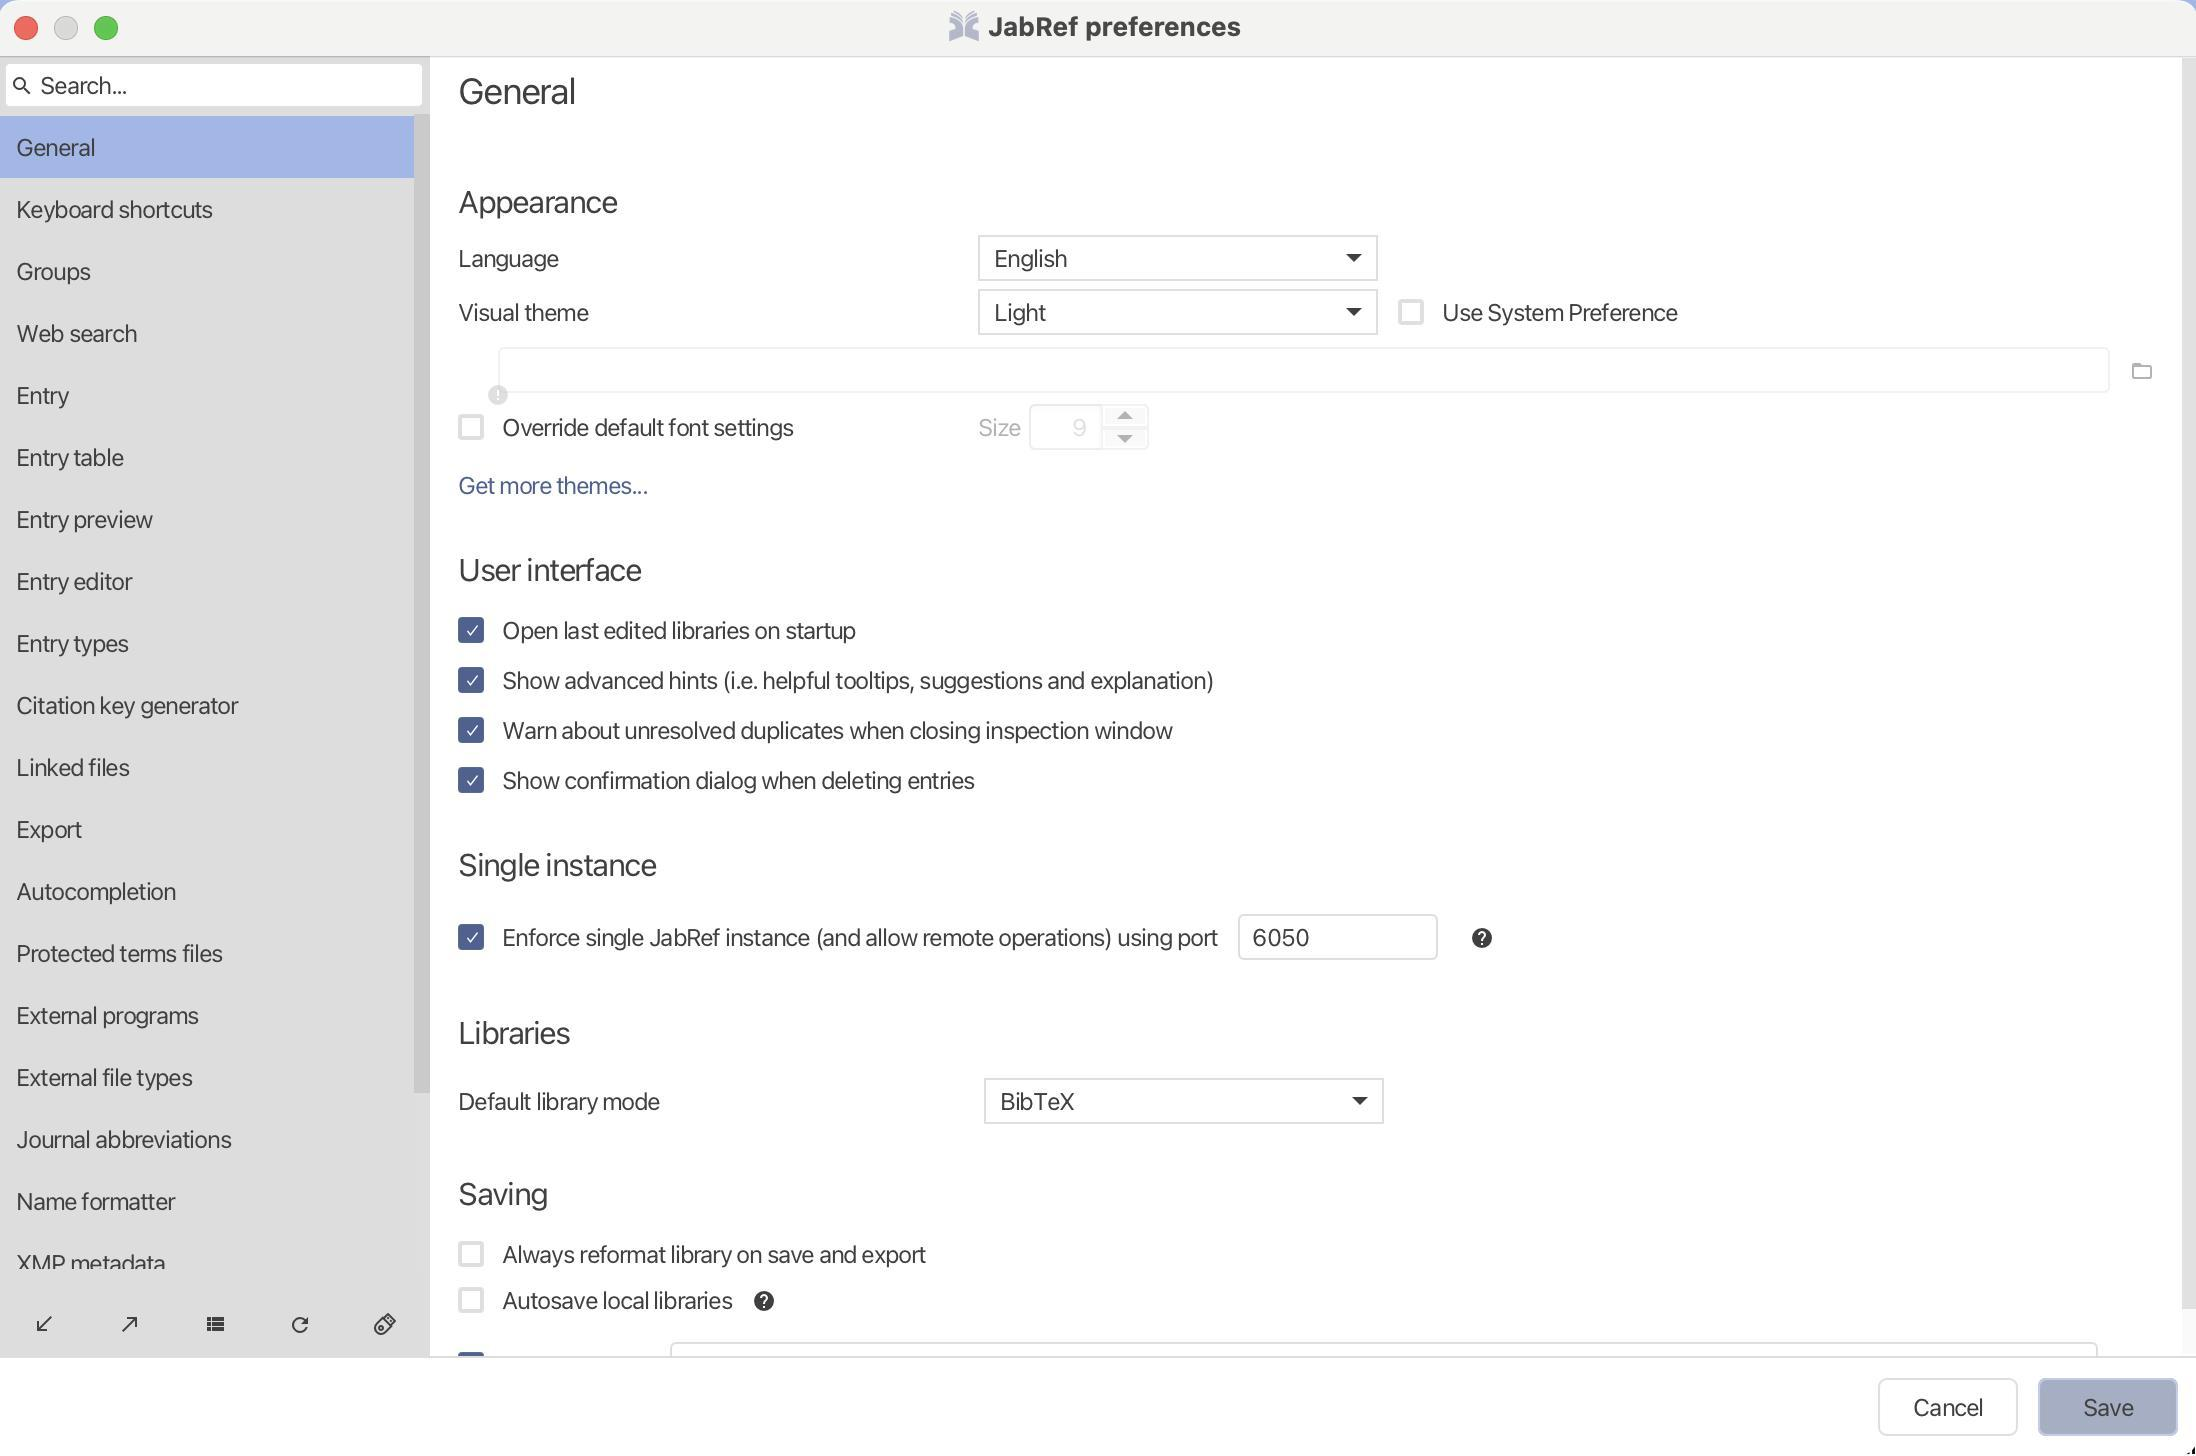
Accessibility tree:
{"name": "JabRef_preferences", "role": "AXWindow", "description": null, "role_description": "звичайне вікно", "value": null, "position": "314.00;193.00", "size": "1100;728", "children": [{"name": null, "role": "No role", "description": null, "role_description": "dialog", "value": null, "position": "0.00;28.00", "size": "1100;700", "children": [{"name": null, "role": "AXButton", "description": "Cancel", "role_description": "кнопка", "value": null, "position": "940.00;689.00", "size": "70;29", "children": []}, {"name": null, "role": "AXButton", "description": "Save", "role_description": "кнопка", "value": null, "position": "1020.00;689.00", "size": "70;29", "children": []}, {"name": null, "role": "AXTextField", "description": null, "role_description": "текстове поле", "value": "Search...", "position": "3.00;31.00", "size": "210;23", "children": [{"name": null, "role": "AXStaticText", "description": null, "role_description": "текст", "value": "Search...", "position": "21.00;35.00", "size": "43;15", "children": []}, {"name": null, "role": "AXStaticText", "description": null, "role_description": "текст", "value": "", "position": "21.00;35.00", "size": "0;15", "children": []}, {"name": null, "role": "AXStaticText", "description": null, "role_description": "текст", "value": null, "position": "6.00;35.50", "size": "12;14", "children": []}]}, {"name": null, "role": "AXTable", "description": null, "role_description": "list", "value": null, "position": "0.00;57.00", "size": "216;580", "children": [{"name": "General", "role": "AXRow", "description": null, "role_description": "рядок таблиці", "value": null, "position": "1.00;58.00", "size": "207;31", "children": [{"name": null, "role": "AXStaticText", "description": null, "role_description": "текст", "value": "General", "position": "9.00;66.00", "size": "39;15", "children": []}]}, {"name": "Keyboard_shortcuts", "role": "AXRow", "description": null, "role_description": "рядок таблиці", "value": null, "position": "1.00;89.00", "size": "207;31", "children": [{"name": null, "role": "AXStaticText", "description": null, "role_description": "текст", "value": "Keyboard shortcuts", "position": "9.00;97.00", "size": "98;15", "children": []}]}, {"name": "Groups", "role": "AXRow", "description": null, "role_description": "рядок таблиці", "value": null, "position": "1.00;120.00", "size": "207;31", "children": [{"name": null, "role": "AXStaticText", "description": null, "role_description": "текст", "value": "Groups", "position": "9.00;128.00", "size": "37;15", "children": []}]}, {"name": "Web_search", "role": "AXRow", "description": null, "role_description": "рядок таблиці", "value": null, "position": "1.00;151.00", "size": "207;31", "children": [{"name": null, "role": "AXStaticText", "description": null, "role_description": "текст", "value": "Web search", "position": "9.00;159.00", "size": "60;15", "children": []}]}, {"name": "Entry", "role": "AXRow", "description": null, "role_description": "рядок таблиці", "value": null, "position": "1.00;182.00", "size": "207;31", "children": [{"name": null, "role": "AXStaticText", "description": null, "role_description": "текст", "value": "Entry", "position": "9.00;190.00", "size": "26;15", "children": []}]}, {"name": "Entry_table", "role": "AXRow", "description": null, "role_description": "рядок таблиці", "value": null, "position": "1.00;213.00", "size": "207;31", "children": [{"name": null, "role": "AXStaticText", "description": null, "role_description": "текст", "value": "Entry table", "position": "9.00;221.00", "size": "53;15", "children": []}]}, {"name": "Entry_preview", "role": "AXRow", "description": null, "role_description": "рядок таблиці", "value": null, "position": "1.00;244.00", "size": "207;31", "children": [{"name": null, "role": "AXStaticText", "description": null, "role_description": "текст", "value": "Entry preview", "position": "9.00;252.00", "size": "68;15", "children": []}]}, {"name": "Entry_editor", "role": "AXRow", "description": null, "role_description": "рядок таблиці", "value": null, "position": "1.00;275.00", "size": "207;31", "children": [{"name": null, "role": "AXStaticText", "description": null, "role_description": "текст", "value": "Entry editor", "position": "9.00;283.00", "size": "58;15", "children": []}]}, {"name": "Entry_types", "role": "AXRow", "description": null, "role_description": "рядок таблиці", "value": null, "position": "1.00;306.00", "size": "207;31", "children": [{"name": null, "role": "AXStaticText", "description": null, "role_description": "текст", "value": "Entry types", "position": "9.00;314.00", "size": "56;15", "children": []}]}, {"name": "Citation_key_generator", "role": "AXRow", "description": null, "role_description": "рядок таблиці", "value": null, "position": "1.00;337.00", "size": "207;31", "children": [{"name": null, "role": "AXStaticText", "description": null, "role_description": "текст", "value": "Citation key generator", "position": "9.00;345.00", "size": "110;15", "children": []}]}, {"name": "Linked_files", "role": "AXRow", "description": null, "role_description": "рядок таблиці", "value": null, "position": "1.00;368.00", "size": "207;31", "children": [{"name": null, "role": "AXStaticText", "description": null, "role_description": "текст", "value": "Linked files", "position": "9.00;376.00", "size": "56;15", "children": []}]}, {"name": "Export", "role": "AXRow", "description": null, "role_description": "рядок таблиці", "value": null, "position": "1.00;399.00", "size": "207;31", "children": [{"name": null, "role": "AXStaticText", "description": null, "role_description": "текст", "value": "Export", "position": "9.00;407.00", "size": "33;15", "children": []}]}, {"name": "Autocompletion", "role": "AXRow", "description": null, "role_description": "рядок таблиці", "value": null, "position": "1.00;430.00", "size": "207;31", "children": [{"name": null, "role": "AXStaticText", "description": null, "role_description": "текст", "value": "Autocompletion", "position": "9.00;438.00", "size": "80;15", "children": []}]}, {"name": "Protected_terms_files", "role": "AXRow", "description": null, "role_description": "рядок таблиці", "value": null, "position": "1.00;461.00", "size": "207;31", "children": [{"name": null, "role": "AXStaticText", "description": null, "role_description": "текст", "value": "Protected terms files", "position": "9.00;469.00", "size": "103;15", "children": []}]}, {"name": "External_programs", "role": "AXRow", "description": null, "role_description": "рядок таблиці", "value": null, "position": "1.00;492.00", "size": "207;31", "children": [{"name": null, "role": "AXStaticText", "description": null, "role_description": "текст", "value": "External programs", "position": "9.00;500.00", "size": "91;15", "children": []}]}, {"name": "External_file_types", "role": "AXRow", "description": null, "role_description": "рядок таблиці", "value": null, "position": "1.00;523.00", "size": "207;31", "children": [{"name": null, "role": "AXStaticText", "description": null, "role_description": "текст", "value": "External file types", "position": "9.00;531.00", "size": "88;15", "children": []}]}, {"name": "Journal_abbreviations", "role": "AXRow", "description": null, "role_description": "рядок таблиці", "value": null, "position": "1.00;554.00", "size": "207;31", "children": [{"name": null, "role": "AXStaticText", "description": null, "role_description": "текст", "value": "Journal abbreviations", "position": "9.00;562.00", "size": "107;15", "children": []}]}, {"name": "Name_formatter", "role": "AXRow", "description": null, "role_description": "рядок таблиці", "value": null, "position": "1.00;585.00", "size": "207;31", "children": [{"name": null, "role": "AXStaticText", "description": null, "role_description": "текст", "value": "Name formatter", "position": "9.00;593.00", "size": "79;15", "children": []}]}, {"name": "XMP_metadata", "role": "AXRow", "description": null, "role_description": "рядок таблиці", "value": null, "position": "1.00;616.00", "size": "207;31", "children": [{"name": null, "role": "AXStaticText", "description": null, "role_description": "текст", "value": "XMP metadata", "position": "9.00;624.00", "size": "75;15", "children": []}]}, {"name": null, "role": "AXScrollBar", "description": null, "role_description": "смуга прокручування", "value": 0.0, "position": "208.00;57.00", "size": "8;580", "children": [{"name": null, "role": "AXButton", "description": null, "role_description": "кнопка", "value": null, "position": "208.00;635.50", "size": "8;1", "children": []}, {"name": null, "role": "AXButton", "description": null, "role_description": "кнопка", "value": null, "position": "208.00;57.00", "size": "8;1", "children": []}, {"name": null, "role": "AXValueIndicator", "description": null, "role_description": "індикатор значення", "value": 0.0, "position": "208.00;57.00", "size": "8;490", "children": []}]}]}, {"name": null, "role": "AXButton", "description": null, "role_description": "кнопка", "value": null, "position": "3.00;648.50", "size": "40;26", "children": []}, {"name": null, "role": "AXButton", "description": null, "role_description": "кнопка", "value": null, "position": "46.00;648.50", "size": "40;26", "children": []}, {"name": null, "role": "AXButton", "description": null, "role_description": "кнопка", "value": null, "position": "88.50;648.50", "size": "40;26", "children": []}, {"name": null, "role": "AXButton", "description": null, "role_description": "кнопка", "value": null, "position": "131.00;648.50", "size": "40;26", "children": []}, {"name": null, "role": "AXCheckBox", "description": null, "role_description": "галочка", "value": 0, "position": "173.50;648.50", "size": "40;26", "children": []}, {"name": null, "role": "AXScrollArea", "description": null, "role_description": "область прокручування", "value": null, "position": "224.00;28.00", "size": "876;650", "children": [{"name": null, "role": "AXStaticText", "description": null, "role_description": "текст", "value": "General", "position": "230.00;34.00", "size": "59;32", "children": []}, {"name": null, "role": "AXStaticText", "description": null, "role_description": "текст", "value": "Appearance", "position": "230.00;76.00", "size": "80;38", "children": []}, {"name": null, "role": "AXStaticText", "description": null, "role_description": "текст", "value": "Language", "position": "230.00;121.50", "size": "50;15", "children": []}, {"name": null, "role": "AXPopUpButton", "description": null, "role_description": "кнопка спливного меню", "value": "English", "position": "490.00;117.50", "size": "200;23", "children": [{"name": null, "role": "AXTable", "description": null, "role_description": "list", "value": null, "position": "490.00;117.50", "size": "1;1", "children": []}, {"name": null, "role": "AXStaticText", "description": null, "role_description": "текст", "value": "English", "position": "498.00;121.50", "size": "37;15", "children": []}]}, {"name": null, "role": "AXStaticText", "description": null, "role_description": "текст", "value": "Visual theme", "position": "230.00;148.50", "size": "65;15", "children": []}, {"name": null, "role": "AXPopUpButton", "description": null, "role_description": "кнопка спливного меню", "value": "Light", "position": "490.00;144.50", "size": "200;23", "children": [{"name": null, "role": "AXTable", "description": null, "role_description": "list", "value": null, "position": "490.00;144.50", "size": "1;1", "children": []}, {"name": null, "role": "AXStaticText", "description": null, "role_description": "текст", "value": "Light", "position": "498.00;148.50", "size": "25;15", "children": []}]}, {"name": null, "role": "AXCheckBox", "description": "Use System Preference", "role_description": "галочка", "value": 0, "position": "700.00;148.50", "size": "140;15", "children": []}, {"name": null, "role": "AXTextField", "description": null, "role_description": "текстове поле", "value": "", "position": "244.00;173.50", "size": "812;30", "children": [{"name": null, "role": "AXStaticText", "description": null, "role_description": "текст", "value": "", "position": "257.00;177.50", "size": "0;15", "children": []}, {"name": null, "role": "AXStaticText", "description": null, "role_description": "текст", "value": null, "position": "244.00;189.43", "size": "12;14", "children": []}]}, {"name": null, "role": "AXButton", "description": null, "role_description": "кнопка", "value": null, "position": "1060.00;171.50", "size": "24;26", "children": []}, {"name": null, "role": "AXCheckBox", "description": "Override default font settings", "role_description": "галочка", "value": 0, "position": "230.00;206.00", "size": "168;15", "children": []}, {"name": null, "role": "AXStaticText", "description": null, "role_description": "текст", "value": "Size", "position": "490.00;206.00", "size": "22;15", "children": []}, {"name": "", "role": "AXIncrementor", "description": null, "role_description": "покроковий модифікатор", "value": "9", "position": "515.50;202.00", "size": "60;23", "children": [{"name": null, "role": "AXButton", "description": null, "role_description": "кнопка", "value": null, "position": "551.50;202.00", "size": "24;12", "children": []}, {"name": null, "role": "AXButton", "description": null, "role_description": "кнопка", "value": null, "position": "551.50;214.00", "size": "24;11", "children": []}, {"name": null, "role": "AXTextField", "description": null, "role_description": "текстове поле", "value": "9", "position": "515.50;202.00", "size": "36;23", "children": [{"name": null, "role": "AXStaticText", "description": null, "role_description": "текст", "value": "9", "position": "537.09;206.00", "size": "7;15", "children": []}]}]}, {"name": "Get_more_themes...", "role": "AXLink", "description": null, "role_description": "посилання", "value": null, "position": "230.00;235.00", "size": "94;15", "children": []}, {"name": null, "role": "AXStaticText", "description": null, "role_description": "текст", "value": "User interface", "position": "230.00;260.00", "size": "92;38", "children": []}, {"name": null, "role": "AXCheckBox", "description": "Open last edited libraries on startup", "role_description": "галочка", "value": 1, "position": "230.00;307.50", "size": "199;15", "children": []}, {"name": null, "role": "AXCheckBox", "description": "Show advanced hints (i.e. helpful tooltips, suggestions and explanation)", "role_description": "галочка", "value": 1, "position": "230.00;332.50", "size": "378;15", "children": []}, {"name": null, "role": "AXCheckBox", "description": "Warn about unresolved duplicates when closing inspection window", "role_description": "галочка", "value": 1, "position": "230.00;357.50", "size": "357;15", "children": []}, {"name": null, "role": "AXCheckBox", "description": "Show confirmation dialog when deleting entries", "role_description": "галочка", "value": 1, "position": "230.00;382.50", "size": "258;15", "children": []}, {"name": null, "role": "AXStaticText", "description": null, "role_description": "текст", "value": "Single instance", "position": "230.00;407.50", "size": "99;38", "children": []}, {"name": null, "role": "AXCheckBox", "description": "Enforce single JabRef instance (and allow remote operations) using port", "role_description": "галочка", "value": 1, "position": "230.00;461.00", "size": "380;15", "children": []}, {"name": null, "role": "AXTextField", "description": null, "role_description": "текстове поле", "value": "6050", "position": "620.00;457.00", "size": "100;23", "children": [{"name": null, "role": "AXStaticText", "description": null, "role_description": "текст", "value": "6050", "position": "627.00;461.00", "size": "29;15", "children": []}]}, {"name": null, "role": "AXButton", "description": null, "role_description": "кнопка", "value": null, "position": "730.00;455.00", "size": "24;26", "children": []}, {"name": null, "role": "AXStaticText", "description": null, "role_description": "текст", "value": "Libraries", "position": "230.00;491.50", "size": "56;38", "children": []}, {"name": null, "role": "AXStaticText", "description": null, "role_description": "текст", "value": "Default library mode", "position": "230.00;543.00", "size": "101;15", "children": []}, {"name": null, "role": "AXPopUpButton", "description": null, "role_description": "кнопка спливного меню", "value": "BibTeX", "position": "493.00;539.00", "size": "200;23", "children": [{"name": null, "role": "AXTable", "description": null, "role_description": "list", "value": null, "position": "493.00;539.00", "size": "1;1", "children": []}, {"name": null, "role": "AXStaticText", "description": null, "role_description": "текст", "value": "BibTeX", "position": "501.00;543.00", "size": "37;15", "children": []}]}, {"name": null, "role": "AXStaticText", "description": null, "role_description": "текст", "value": "Saving", "position": "230.00;572.00", "size": "45;38", "children": []}, {"name": null, "role": "AXCheckBox", "description": "Always reformat library on save and export", "role_description": "галочка", "value": 0, "position": "230.00;619.50", "size": "234;15", "children": []}, {"name": null, "role": "AXCheckBox", "description": "Autosave local libraries", "role_description": "галочка", "value": 0, "position": "230.00;642.50", "size": "137;15", "children": []}, {"name": null, "role": "AXButton", "description": null, "role_description": "кнопка", "value": null, "position": "371.00;636.50", "size": "24;26", "children": []}, {"name": null, "role": "AXCheckBox", "description": "Create backup", "role_description": "галочка", "value": 1, "position": "230.00;675.00", "size": "96;15", "children": []}, {"name": null, "role": "AXTextField", "description": null, "role_description": "текстове поле", "value": "/Users/[username]/Library/Application Support/jabref/backups", "position": "336.00;671.00", "size": "714;23", "children": [{"name": null, "role": "AXStaticText", "description": null, "role_description": "текст", "value": "/Users/[username]/Library/Application Support/jabref/backups", "position": "343.00;675.00", "size": "305;15", "children": []}]}, {"name": null, "role": "AXButton", "description": null, "role_description": "кнопка", "value": null, "position": "1060.00;669.00", "size": "24;26", "children": []}, {"name": null, "role": "AXScrollBar", "description": null, "role_description": "смуга прокручування", "value": 0.0, "position": "1092.00;28.00", "size": "8;650", "children": [{"name": null, "role": "AXButton", "description": null, "role_description": "кнопка", "value": null, "position": "1092.00;677.00", "size": "8;1", "children": []}, {"name": null, "role": "AXButton", "description": null, "role_description": "кнопка", "value": null, "position": "1092.00;29.00", "size": "8;1", "children": []}, {"name": null, "role": "AXValueIndicator", "description": null, "role_description": "індикатор значення", "value": 0.0, "position": "1092.00;29.00", "size": "8;626", "children": []}]}]}]}, {"name": null, "role": "AXButton", "description": null, "role_description": "кнопка закривання", "value": null, "position": "7.00;6.00", "size": "14;16", "children": []}, {"name": null, "role": "AXButton", "description": null, "role_description": "кнопка оптимізації", "value": null, "position": "47.00;6.00", "size": "14;16", "children": [{"name": null, "role": "AXGroup", "description": null, "role_description": "група", "value": null, "position": "47.00;6.00", "size": "14;16", "children": []}]}, {"name": null, "role": "AXButton", "description": null, "role_description": "кнопка згортання", "value": null, "position": "27.00;6.00", "size": "14;16", "children": []}, {"name": "JabRef_preferences", "role": "AXImage", "description": null, "role_description": "зображення", "value": null, "position": "475.00;5.00", "size": "16;16", "children": []}, {"name": null, "role": "AXStaticText", "description": null, "role_description": "текст", "value": "JabRef preferences", "position": "493.00;5.00", "size": "131;16", "children": []}]}